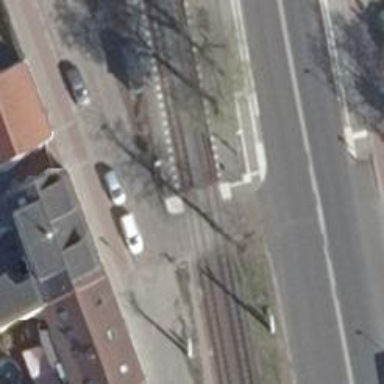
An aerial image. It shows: Level crossing along the railway.